Field crop: maize
Growth stage: 1
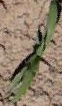
Species: maize